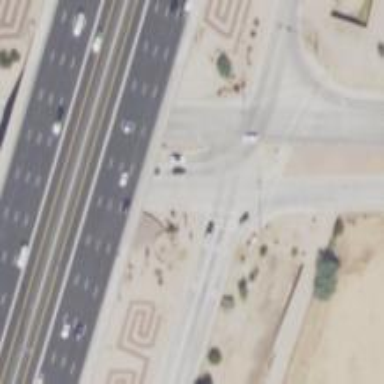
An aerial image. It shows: Solid stop line on the road marking.